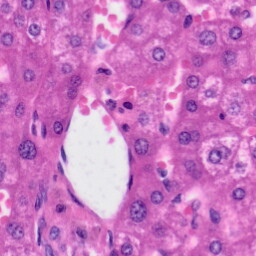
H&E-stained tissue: Liver